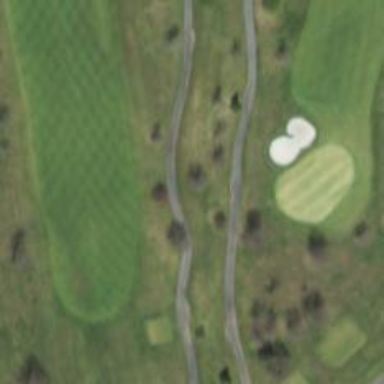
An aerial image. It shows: Pathway for golfing.